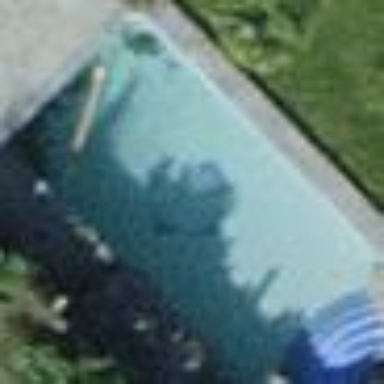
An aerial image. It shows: Swimming pool located in leisure land.